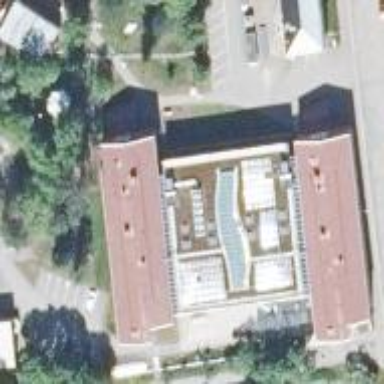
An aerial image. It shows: Government office.